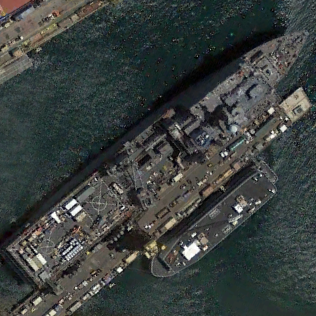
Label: combat